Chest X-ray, AP view. Patient: 60 years old, sex F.
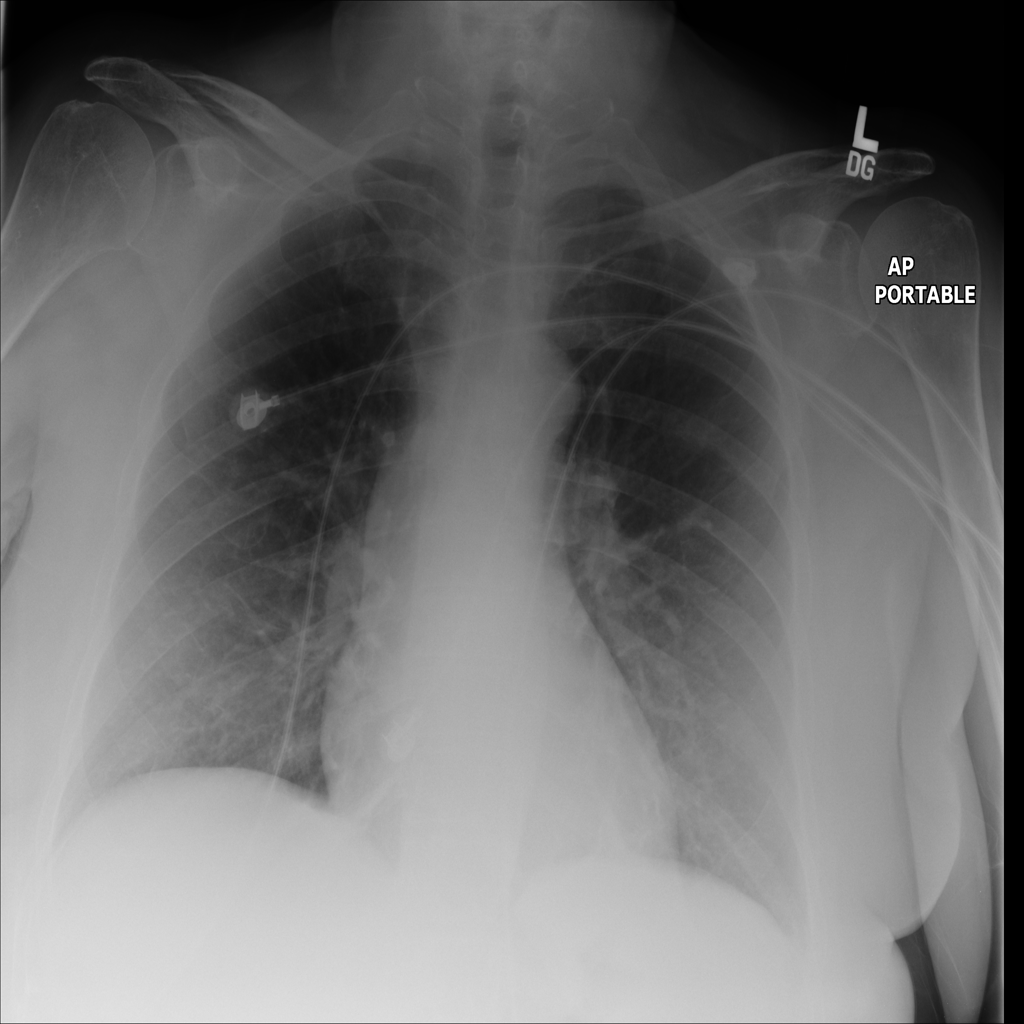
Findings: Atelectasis